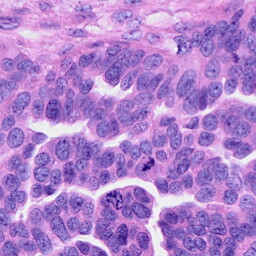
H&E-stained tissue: Ovarian